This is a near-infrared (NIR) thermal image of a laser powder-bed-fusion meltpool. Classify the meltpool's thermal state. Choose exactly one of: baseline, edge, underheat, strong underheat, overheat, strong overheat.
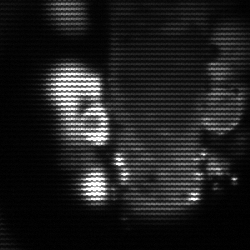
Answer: strong underheat